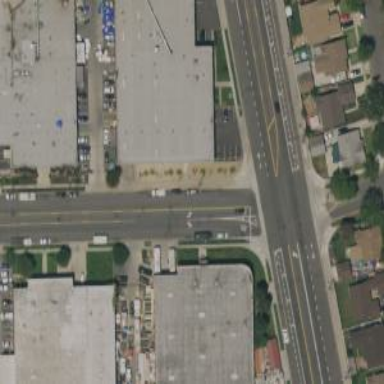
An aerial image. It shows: Stop road.